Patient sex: M
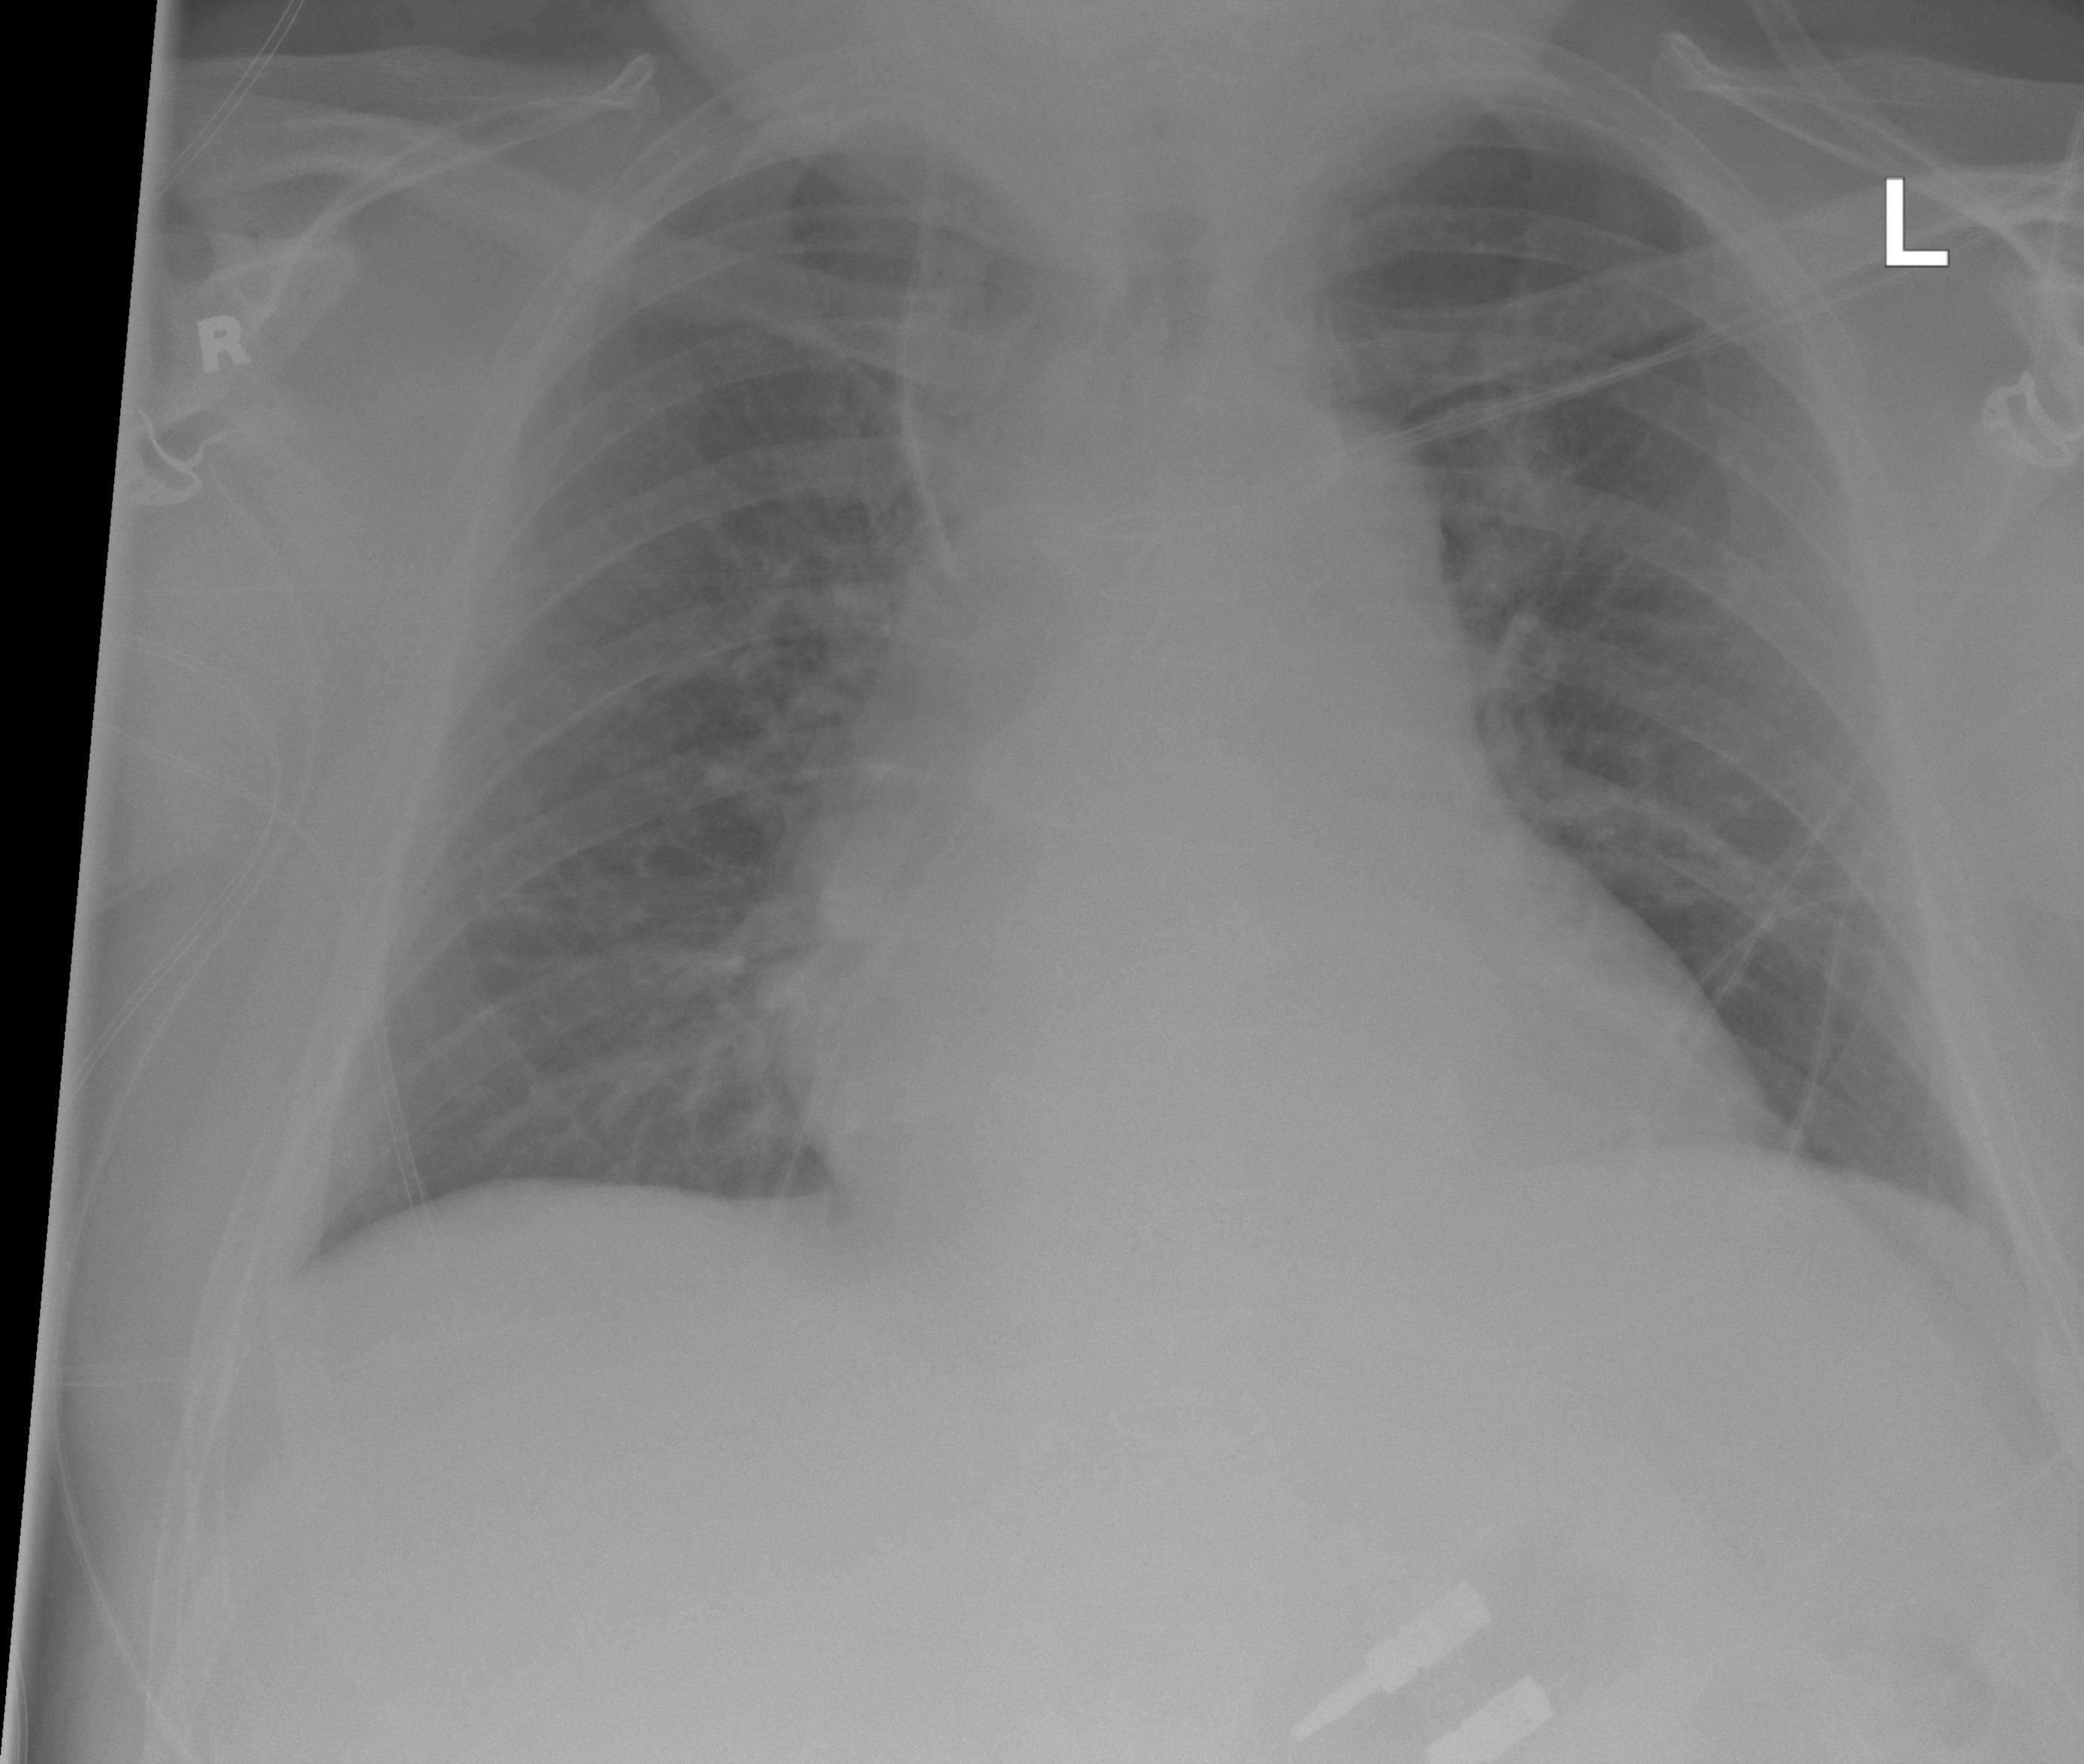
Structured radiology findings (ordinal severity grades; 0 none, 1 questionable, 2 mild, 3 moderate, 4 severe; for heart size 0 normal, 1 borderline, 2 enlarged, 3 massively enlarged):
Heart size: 2
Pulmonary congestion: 2
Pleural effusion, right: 0
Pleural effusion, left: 0
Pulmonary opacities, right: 0
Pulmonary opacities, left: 0
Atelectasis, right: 0
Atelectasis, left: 2